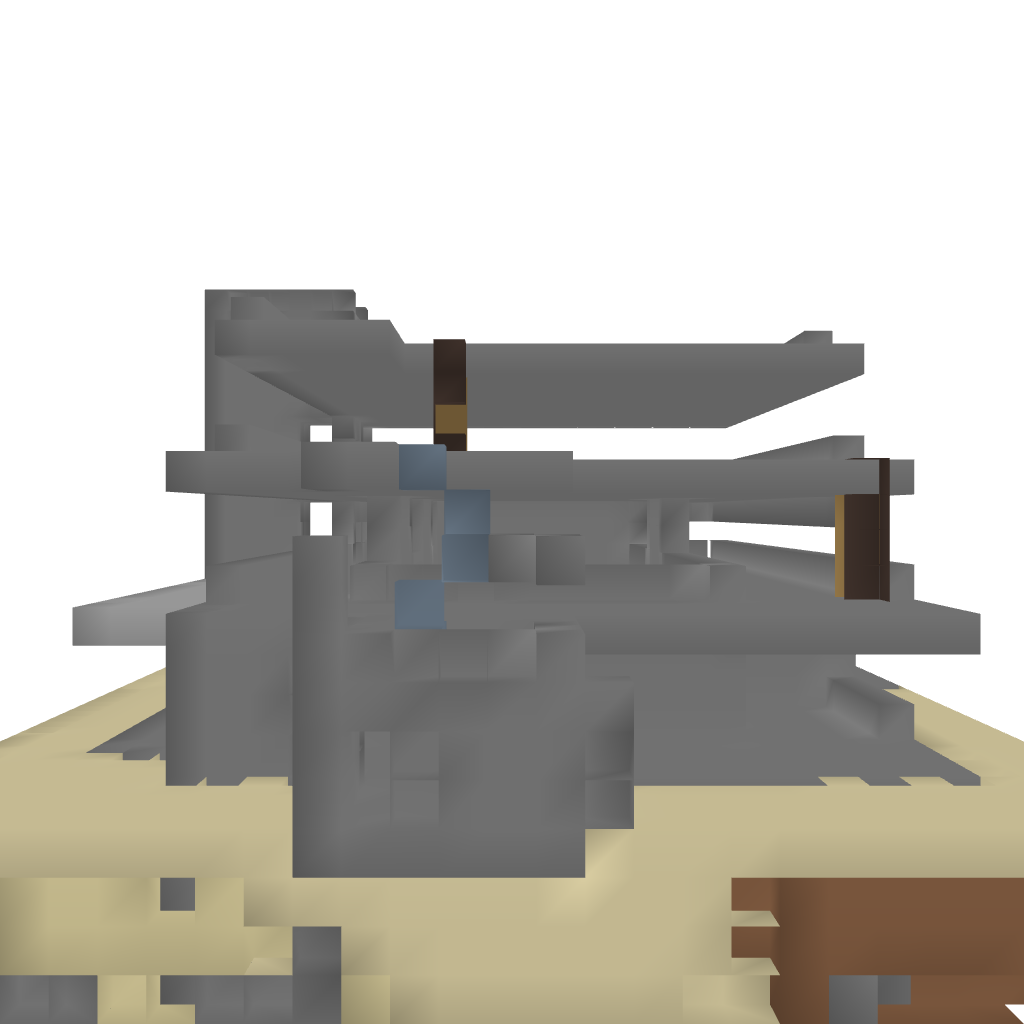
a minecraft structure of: DayZ Arma Building